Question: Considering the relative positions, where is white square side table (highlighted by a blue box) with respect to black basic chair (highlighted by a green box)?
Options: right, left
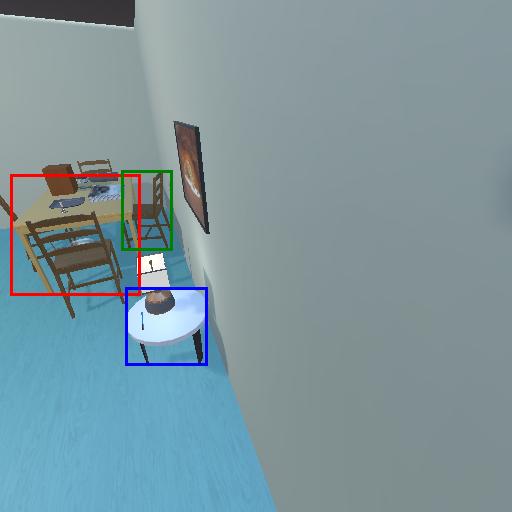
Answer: right